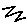
Label: zigzag